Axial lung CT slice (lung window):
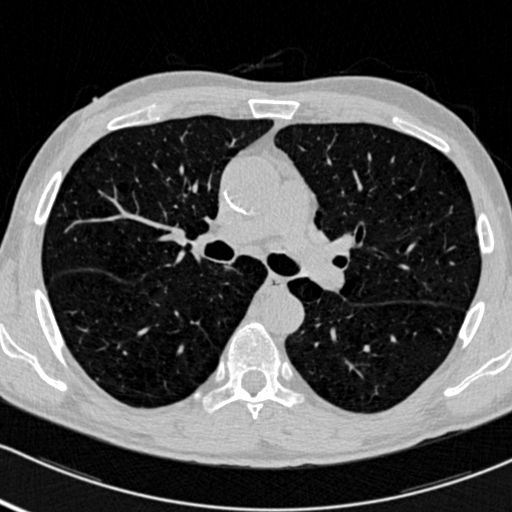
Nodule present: no